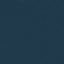
Land use / land cover: SeaLake